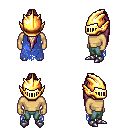
a pixel art fantasy rpg character, male body template, human, tanned skin, blue tattered cape, teal pants, white blonde extra-long topknot hairstyle, gold helm, metal boots, four views (front, back, left, right), 2x2 character sprite sheet, small pixel art, hard edges, no anti-aliasing